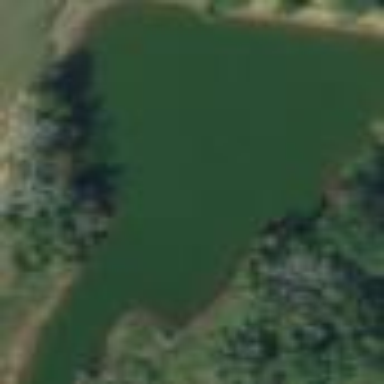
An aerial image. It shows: Reservoir of water.